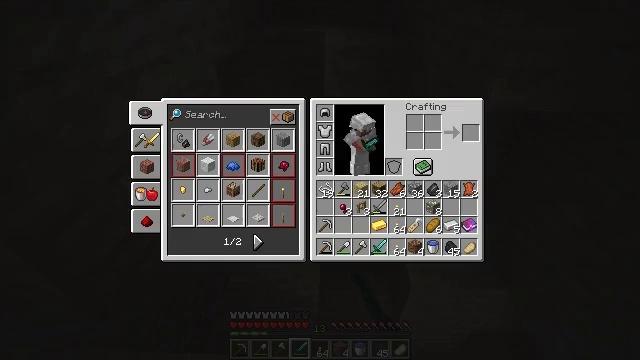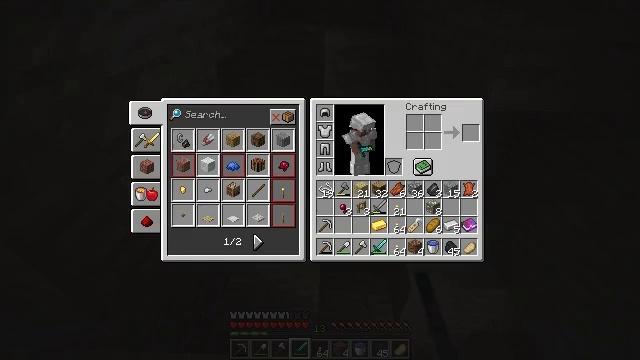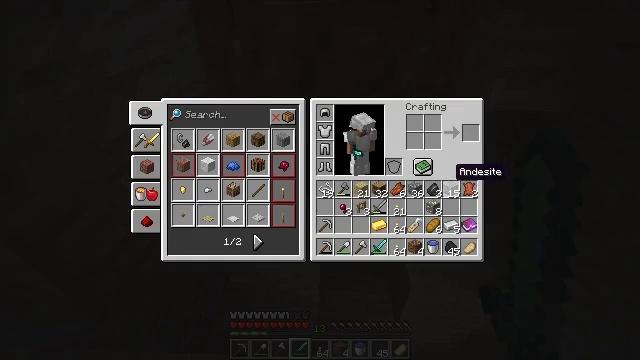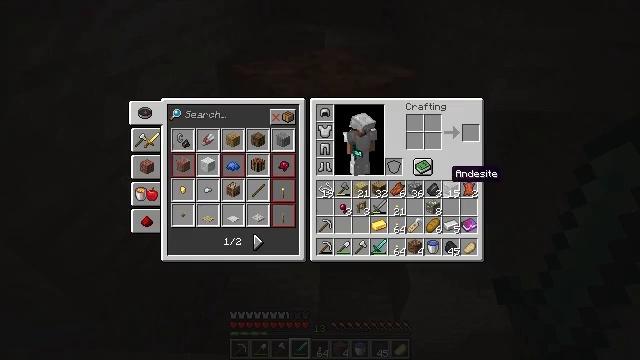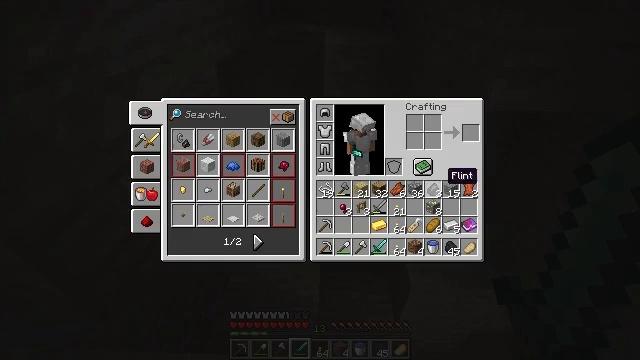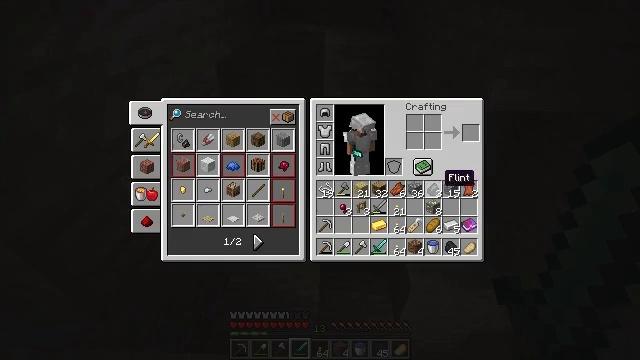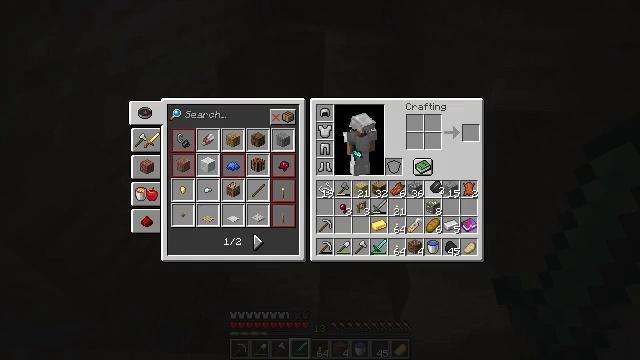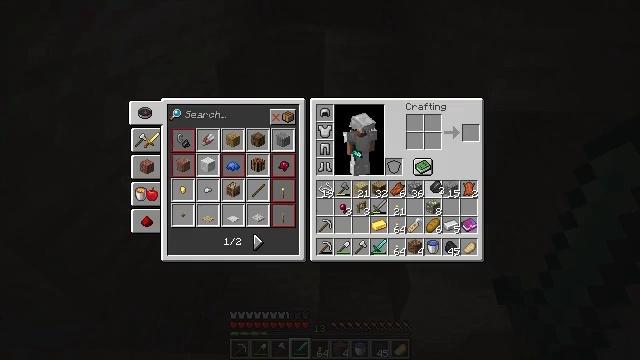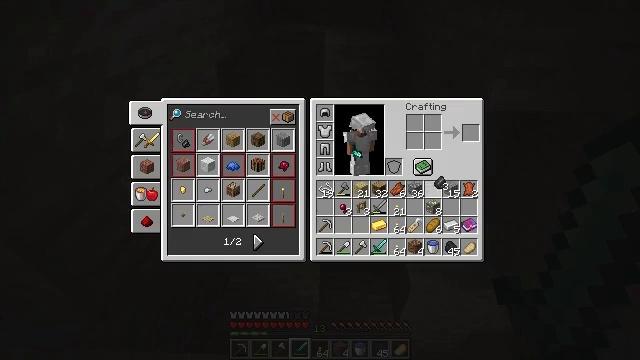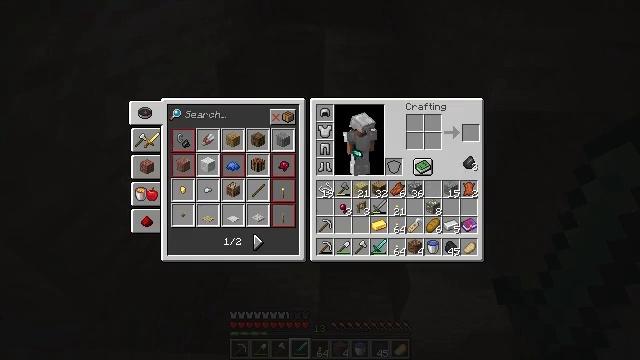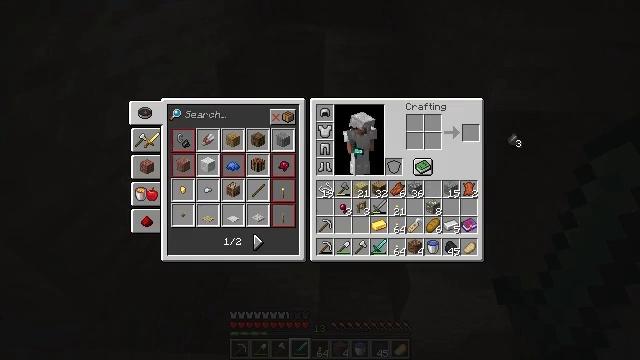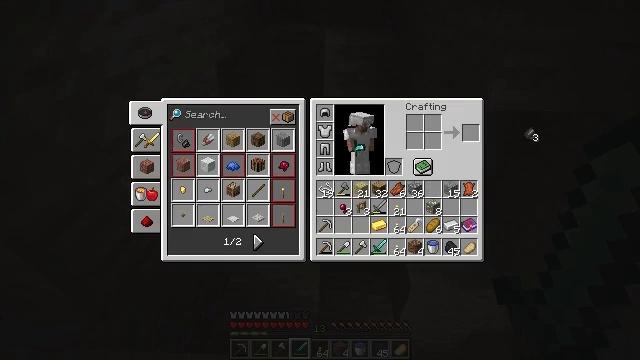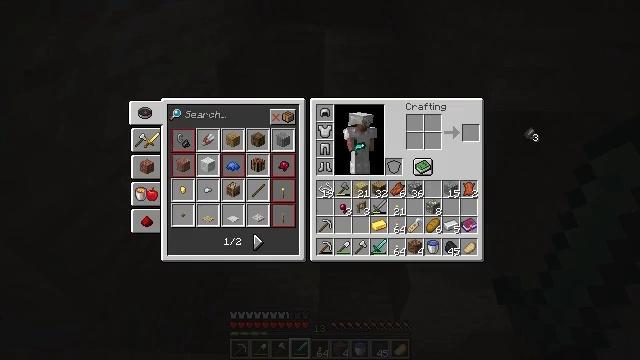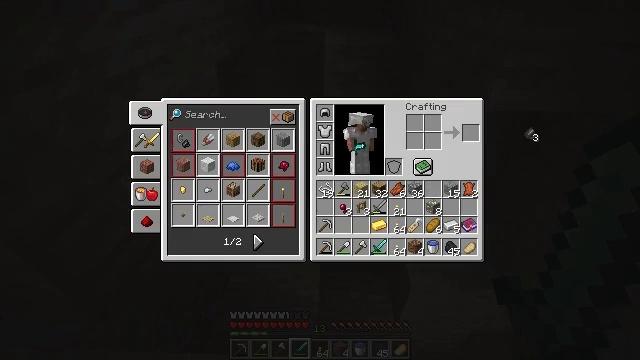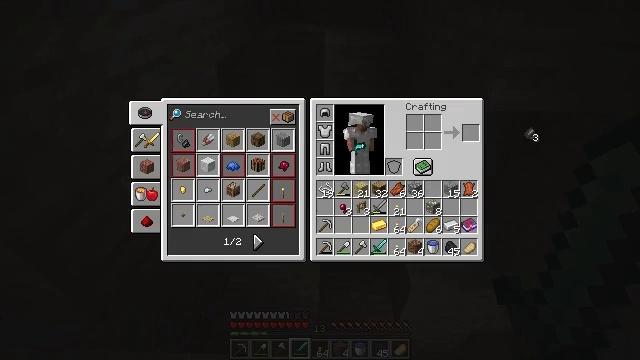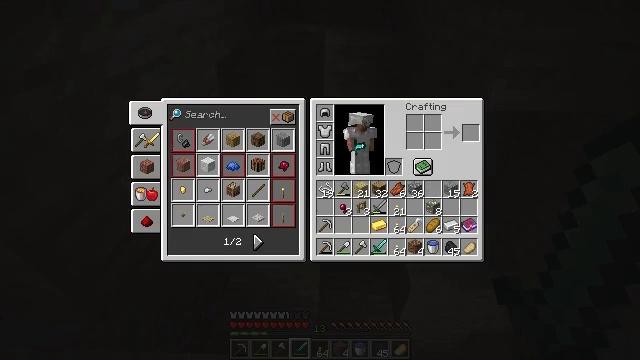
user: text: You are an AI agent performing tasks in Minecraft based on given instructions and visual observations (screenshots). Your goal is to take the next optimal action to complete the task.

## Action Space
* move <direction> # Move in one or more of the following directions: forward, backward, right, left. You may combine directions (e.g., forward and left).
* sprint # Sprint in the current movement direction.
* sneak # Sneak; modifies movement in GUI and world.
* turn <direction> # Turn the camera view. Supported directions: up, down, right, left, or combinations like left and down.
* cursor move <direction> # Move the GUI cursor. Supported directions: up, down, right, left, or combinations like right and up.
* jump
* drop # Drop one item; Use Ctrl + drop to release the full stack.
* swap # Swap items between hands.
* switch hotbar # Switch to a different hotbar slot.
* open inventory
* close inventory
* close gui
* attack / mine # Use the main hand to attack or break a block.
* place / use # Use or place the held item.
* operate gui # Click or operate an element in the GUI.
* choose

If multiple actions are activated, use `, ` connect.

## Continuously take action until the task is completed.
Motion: motion action
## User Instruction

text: Remove a flint from the inventory.
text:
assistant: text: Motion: open gui
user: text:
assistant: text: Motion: no_op
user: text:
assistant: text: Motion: no_op
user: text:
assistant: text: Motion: no_op
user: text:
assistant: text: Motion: no_op
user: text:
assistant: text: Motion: operate gui
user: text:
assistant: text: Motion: operate gui
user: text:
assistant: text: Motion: operate gui
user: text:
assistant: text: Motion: cursor move right and up
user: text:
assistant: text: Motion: cursor move right and up
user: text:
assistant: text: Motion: cursor move right
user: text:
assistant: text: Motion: operate gui
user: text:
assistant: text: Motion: operate gui
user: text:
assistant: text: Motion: operate gui
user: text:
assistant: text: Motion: no_op
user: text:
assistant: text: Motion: cursor move left and down
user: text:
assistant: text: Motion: cursor move left and down
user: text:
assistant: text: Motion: cursor move left and down
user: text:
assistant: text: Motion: cursor move left
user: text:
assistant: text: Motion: no_op